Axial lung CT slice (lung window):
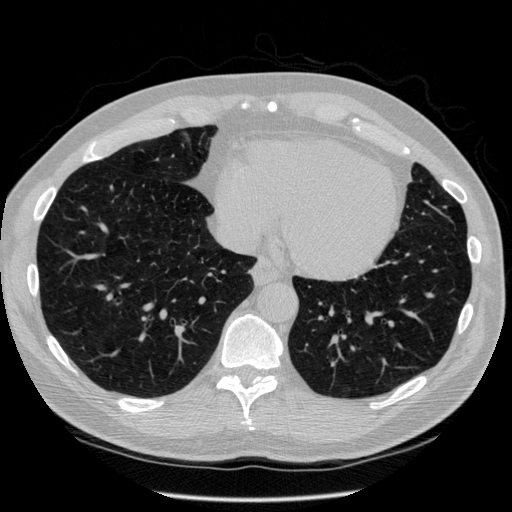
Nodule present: no